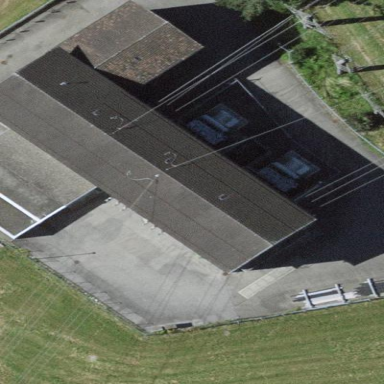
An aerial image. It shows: Power substation.